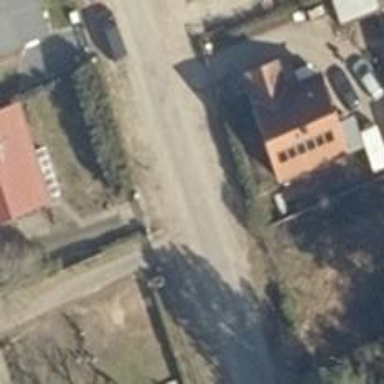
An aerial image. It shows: Driveway leading to service road.